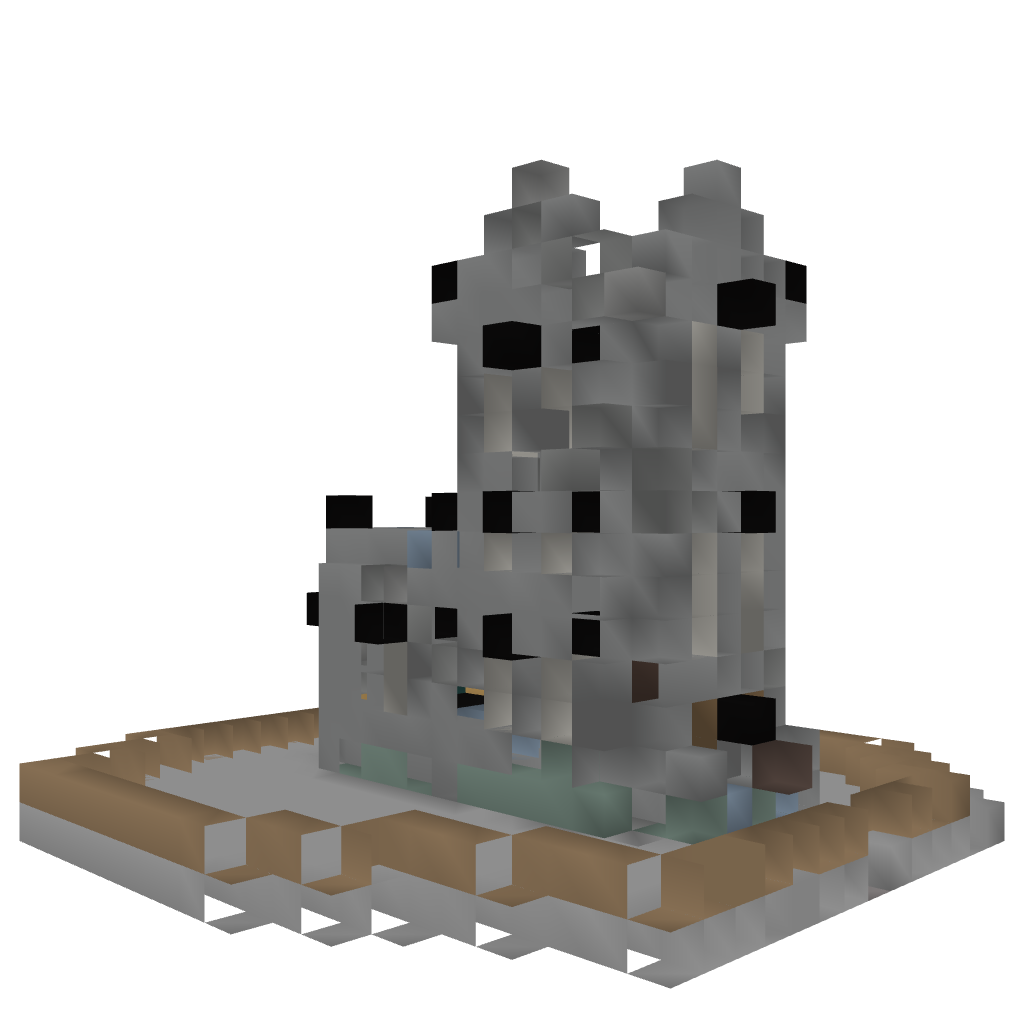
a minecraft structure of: Small chapel